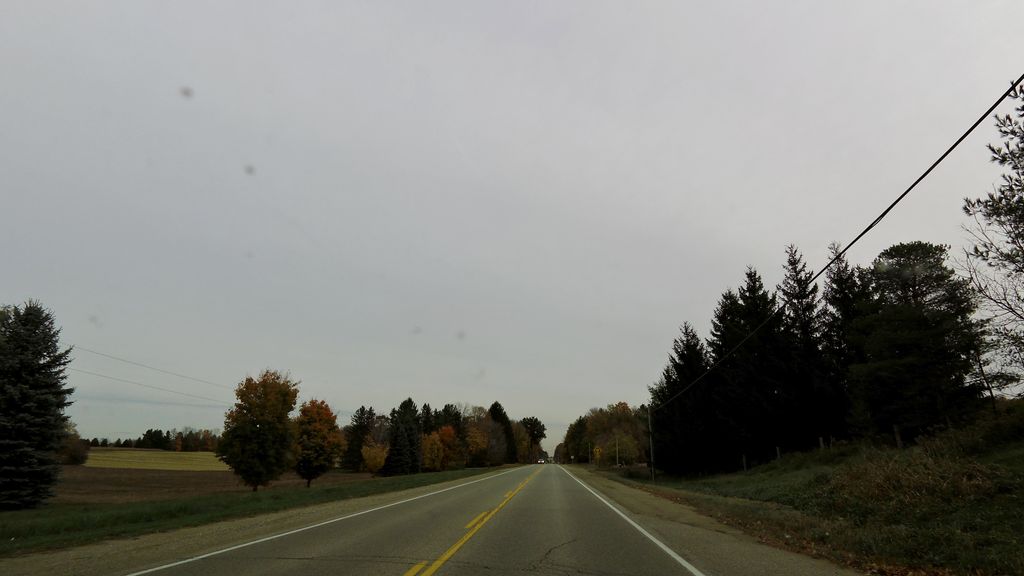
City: kitchener-waterloo